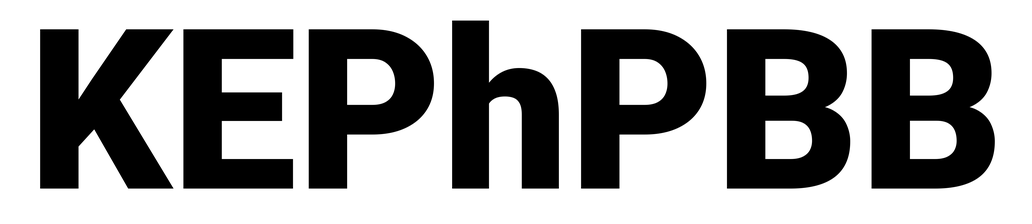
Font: Roboto_Black